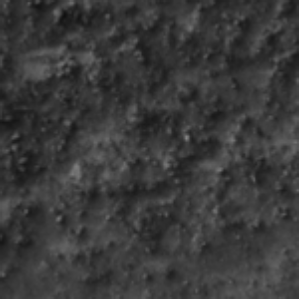
Label: frost